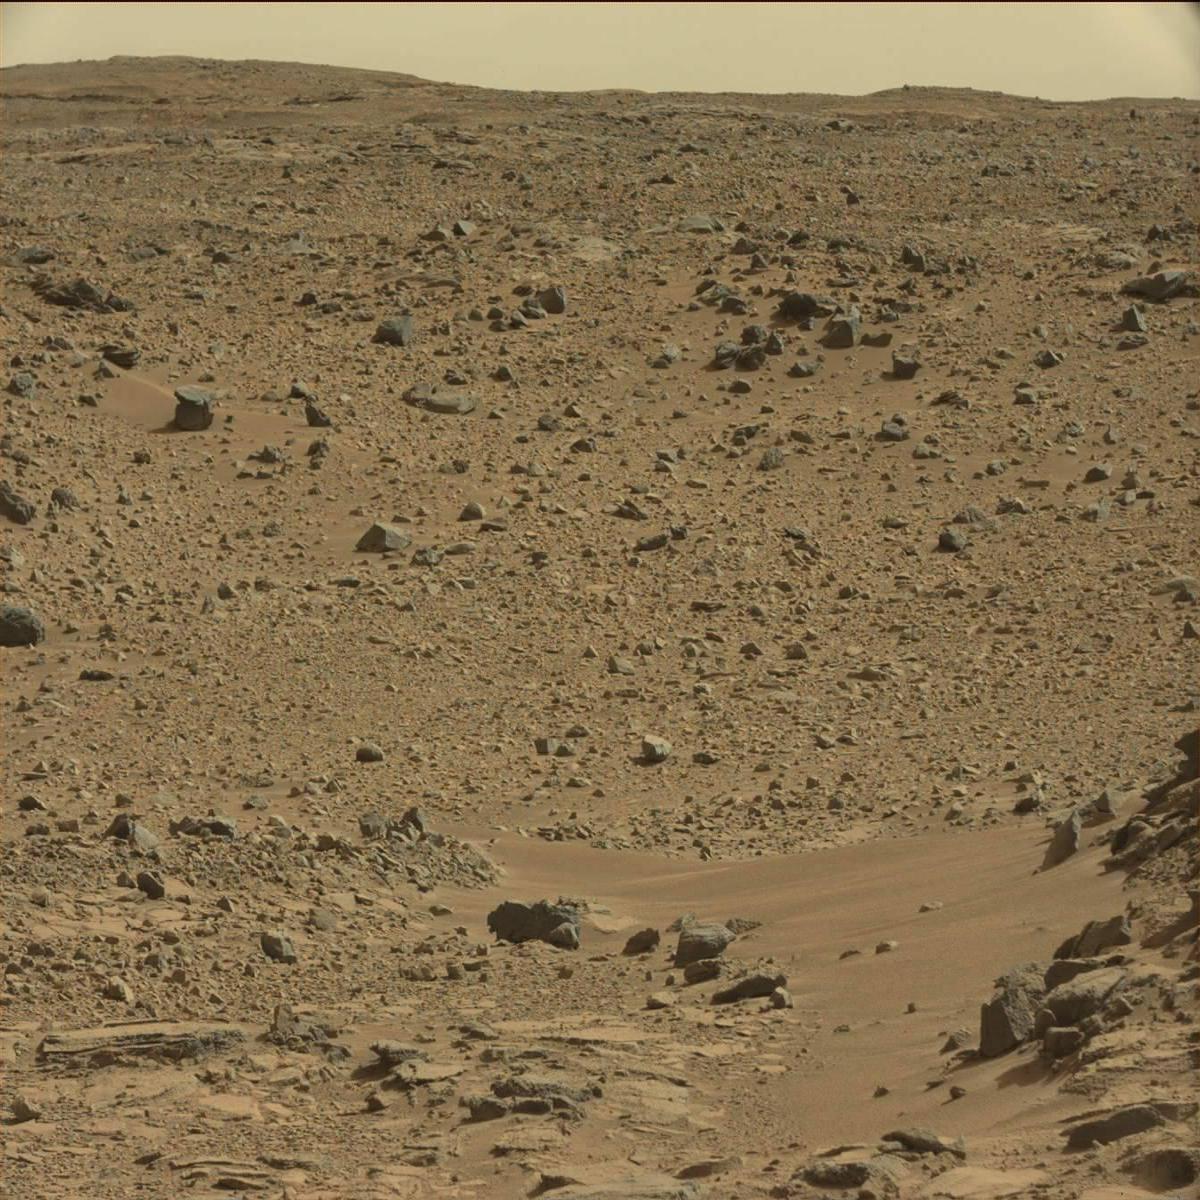
Terrain classes present: Bedrock, Rock, Sand / Soil, Sky